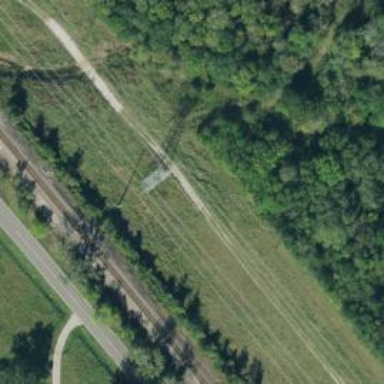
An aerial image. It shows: Power tower.